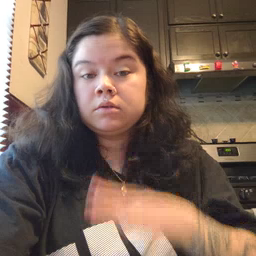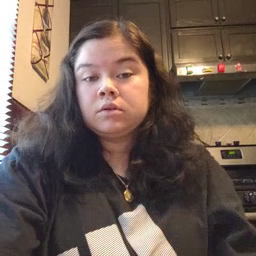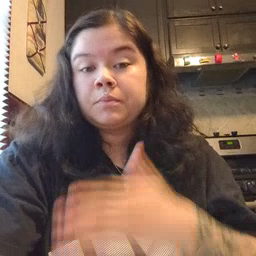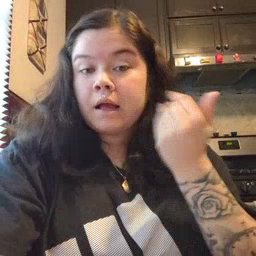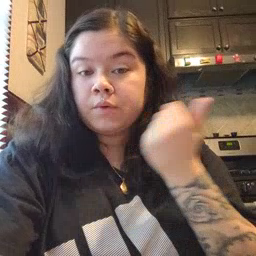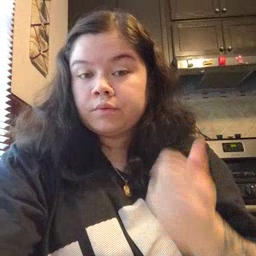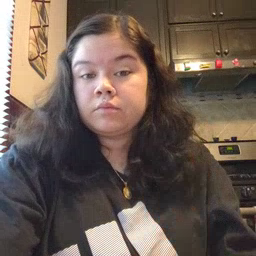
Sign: better